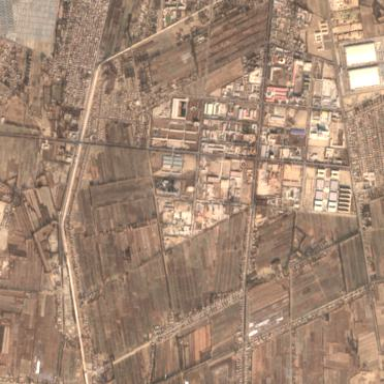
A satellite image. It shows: Industrial area.